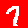
Digit: 7